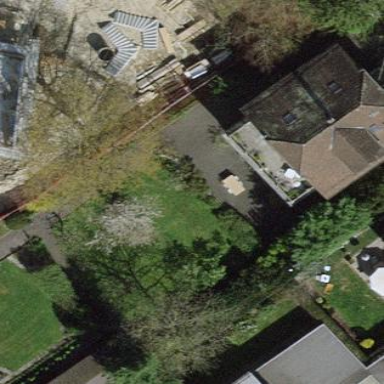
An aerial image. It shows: Garden surrounded by fence.